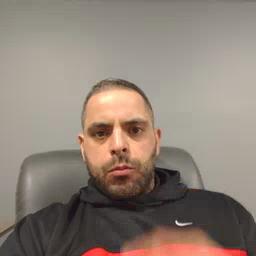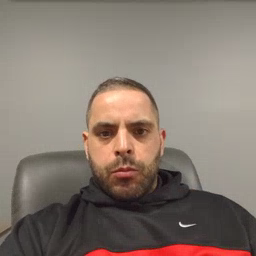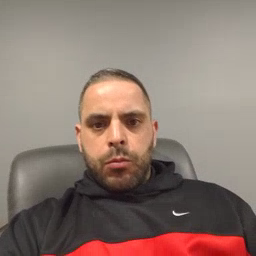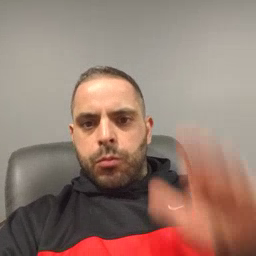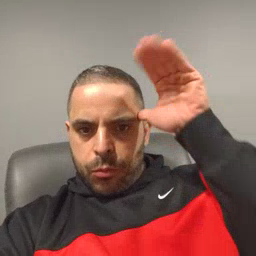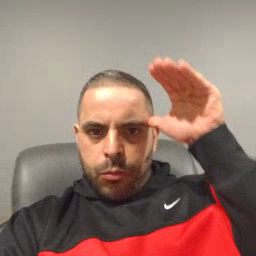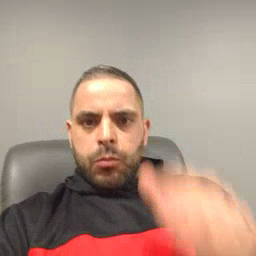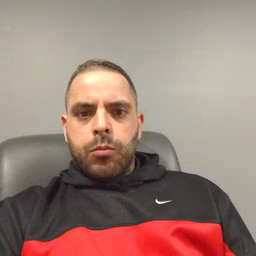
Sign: donkey